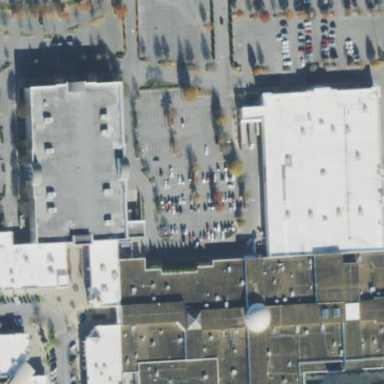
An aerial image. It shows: Parking area.